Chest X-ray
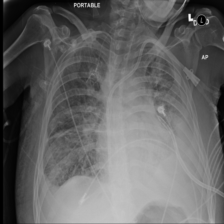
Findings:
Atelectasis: negative
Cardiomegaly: negative
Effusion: positive
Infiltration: positive
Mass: negative
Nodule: negative
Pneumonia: negative
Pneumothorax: negative
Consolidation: negative
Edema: negative
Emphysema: negative
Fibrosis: negative
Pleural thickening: negative
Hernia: negative